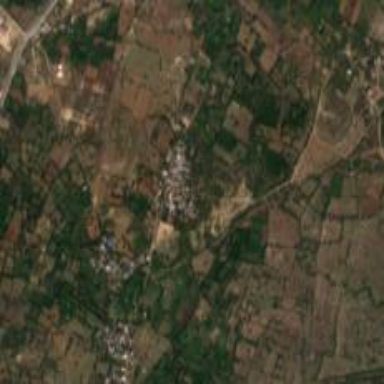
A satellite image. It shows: Village.